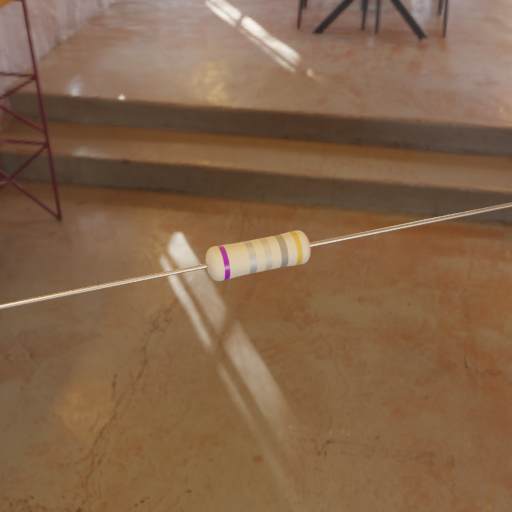
Resistor colour bands (in order): violet, silver, silver, gray, gold